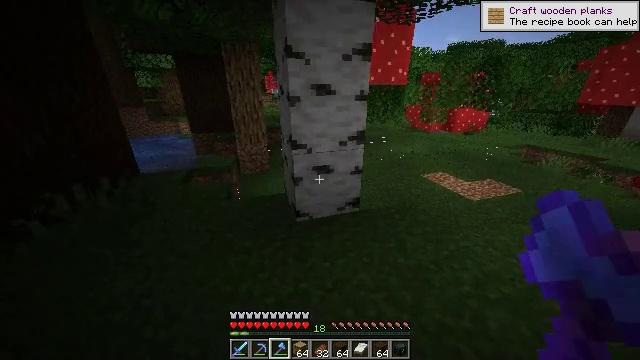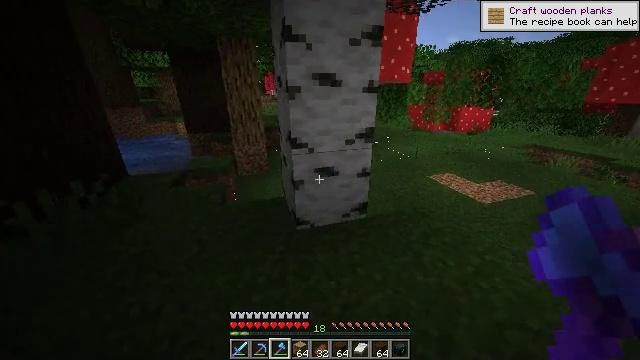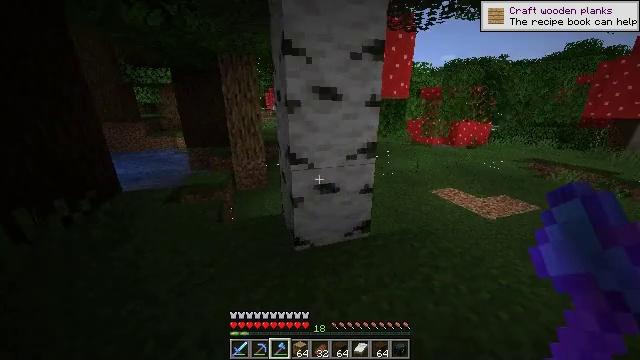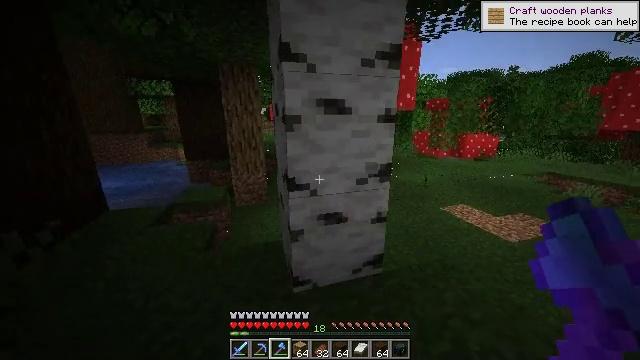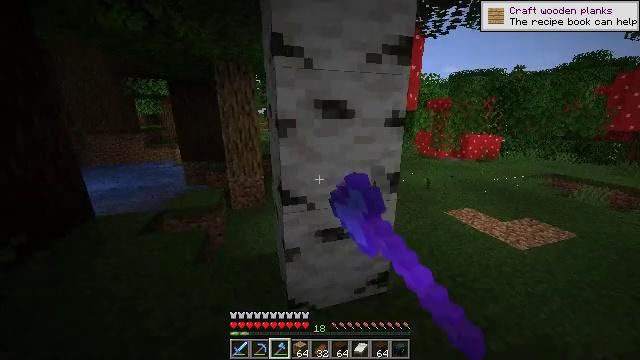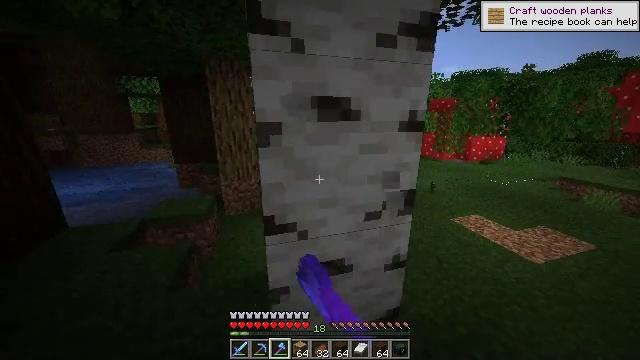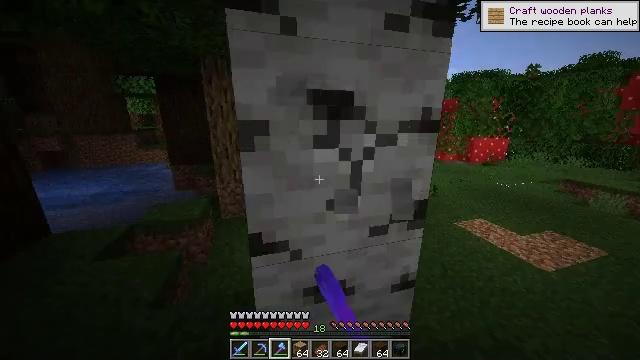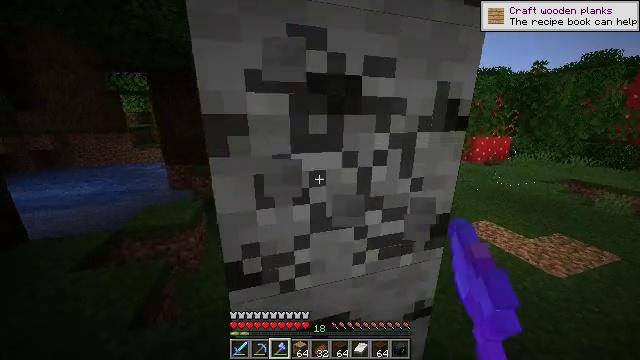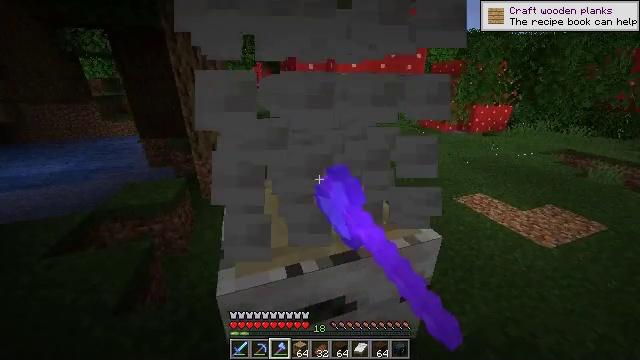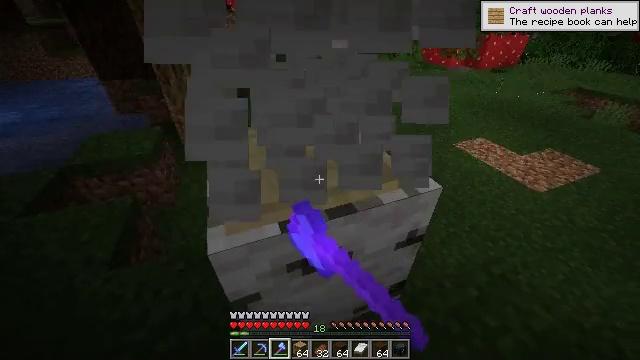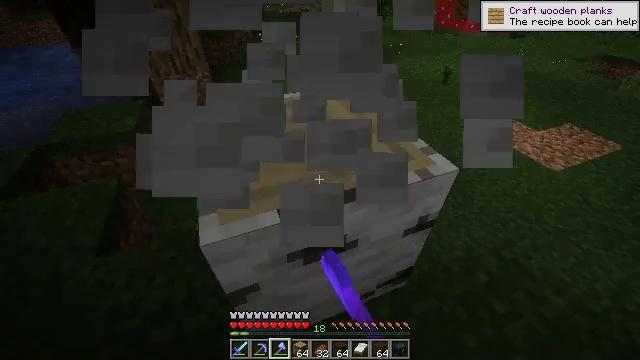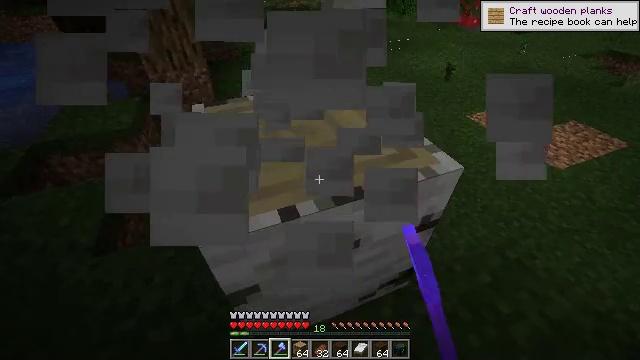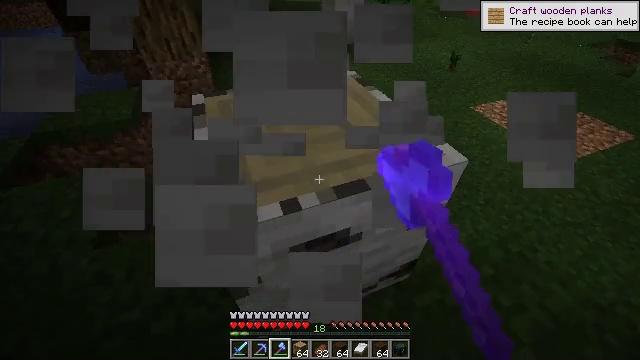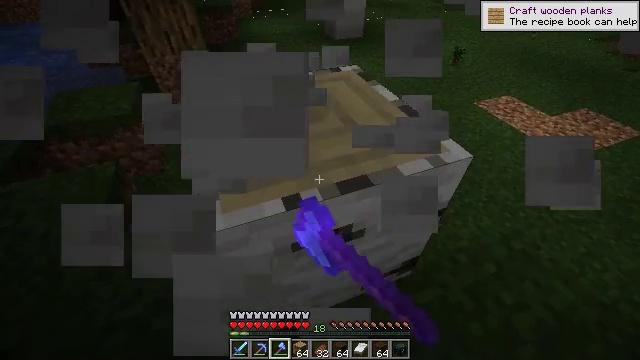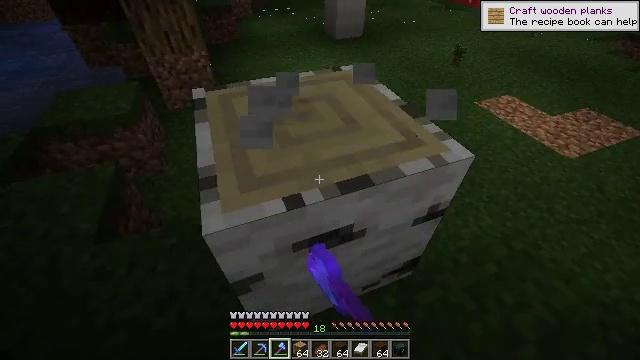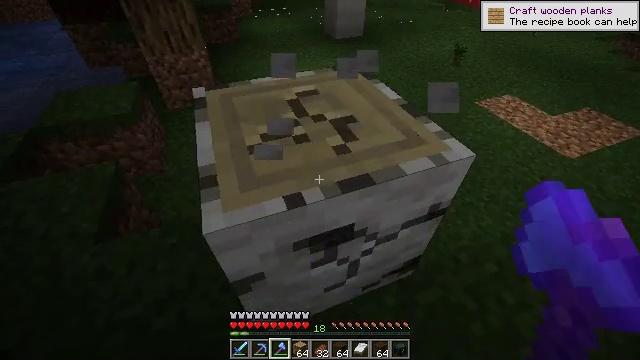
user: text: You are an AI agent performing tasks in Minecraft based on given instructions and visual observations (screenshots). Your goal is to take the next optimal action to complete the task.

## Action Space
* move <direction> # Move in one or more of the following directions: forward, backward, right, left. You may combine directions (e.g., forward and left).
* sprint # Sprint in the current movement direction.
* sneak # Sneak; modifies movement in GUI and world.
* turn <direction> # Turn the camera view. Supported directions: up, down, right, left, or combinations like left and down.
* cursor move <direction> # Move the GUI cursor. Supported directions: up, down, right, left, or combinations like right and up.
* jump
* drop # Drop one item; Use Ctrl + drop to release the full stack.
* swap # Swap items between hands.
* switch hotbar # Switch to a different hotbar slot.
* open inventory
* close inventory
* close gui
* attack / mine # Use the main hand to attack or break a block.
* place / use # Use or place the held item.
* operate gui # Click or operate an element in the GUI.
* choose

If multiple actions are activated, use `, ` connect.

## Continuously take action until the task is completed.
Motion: motion action
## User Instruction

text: Chop down the birch log.
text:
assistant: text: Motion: move forward, sprint
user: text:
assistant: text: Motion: move forward, sprint, turn up
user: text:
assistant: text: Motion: move forward, sprint, turn up, attack / mine
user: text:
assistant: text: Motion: move forward, sprint, attack / mine
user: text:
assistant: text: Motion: move forward, attack / mine
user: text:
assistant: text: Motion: move forward, attack / mine
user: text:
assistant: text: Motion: attack / mine
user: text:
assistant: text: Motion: turn right and down, attack / mine
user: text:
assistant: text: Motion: turn right and down, attack / mine
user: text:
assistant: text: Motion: turn down, attack / mine
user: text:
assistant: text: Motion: attack / mine
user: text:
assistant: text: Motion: turn down, attack / mine
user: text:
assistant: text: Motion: attack / mine
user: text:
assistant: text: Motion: attack / mine
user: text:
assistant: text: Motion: attack / mine
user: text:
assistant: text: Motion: move forward, attack / mine
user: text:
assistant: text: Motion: move forward, attack / mine
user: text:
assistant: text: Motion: move forward, attack / mine
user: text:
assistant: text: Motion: move forward, turn left and up, attack / mine
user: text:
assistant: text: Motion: move forward, turn left and up, attack / mine
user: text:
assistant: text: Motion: move forward, turn left and up, attack / mine
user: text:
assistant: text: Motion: turn left and up, attack / mine
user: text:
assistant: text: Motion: turn left and up, attack / mine
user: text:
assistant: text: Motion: turn right and up, attack / mine
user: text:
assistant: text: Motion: turn up, attack / mine
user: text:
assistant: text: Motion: attack / mine
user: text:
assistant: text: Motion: attack / mine
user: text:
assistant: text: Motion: attack / mine
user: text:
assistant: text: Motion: attack / mine
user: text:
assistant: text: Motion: attack / mine